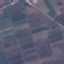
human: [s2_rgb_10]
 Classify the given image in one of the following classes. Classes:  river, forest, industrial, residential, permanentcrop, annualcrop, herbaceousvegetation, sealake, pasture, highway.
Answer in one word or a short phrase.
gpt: PermanentCrop